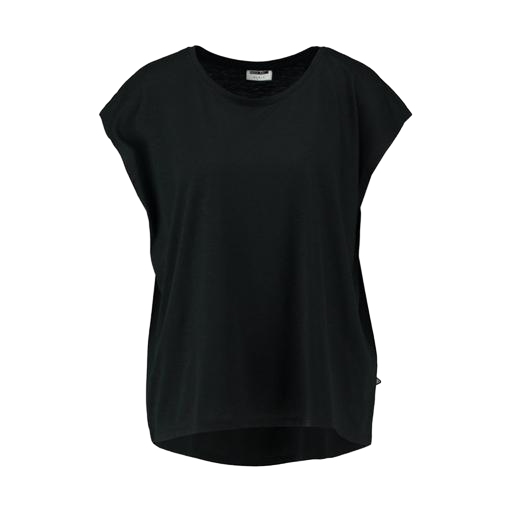
black plus size printed t-shirt only macy, black cap-sleeve t-shirt, black curved hem t-shirt, white background